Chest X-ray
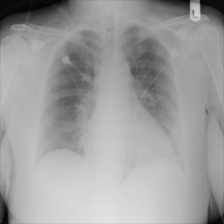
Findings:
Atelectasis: positive
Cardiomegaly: negative
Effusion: negative
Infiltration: negative
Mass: negative
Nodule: negative
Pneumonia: negative
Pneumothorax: negative
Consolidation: negative
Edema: negative
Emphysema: negative
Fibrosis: negative
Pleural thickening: negative
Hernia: negative